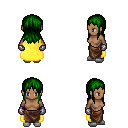
a pixel art fantasy rpg character, female body template, human, dark skin, yellow cape, robe skirt, green unkempt hairstyle, metal gloves, white slippers, four views (front, back, left, right), 2x2 character sprite sheet, small pixel art, hard edges, no anti-aliasing